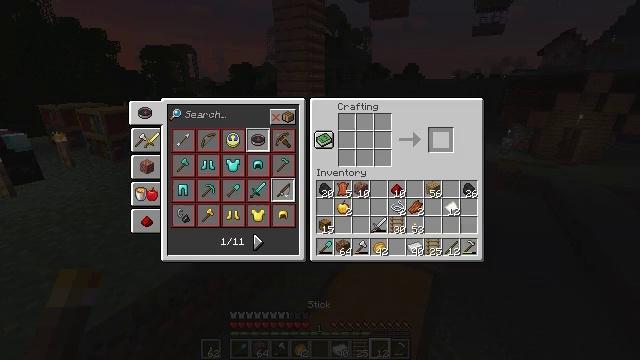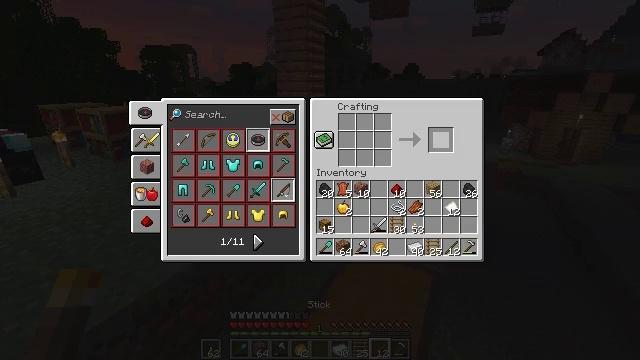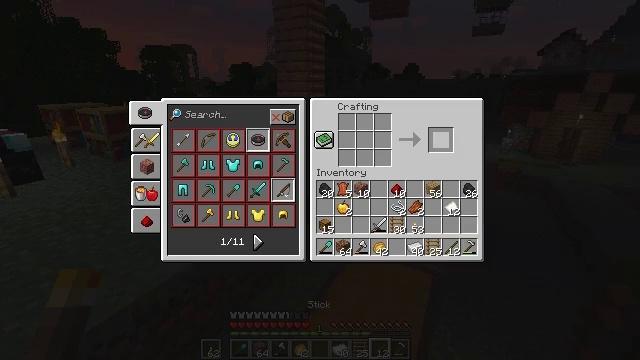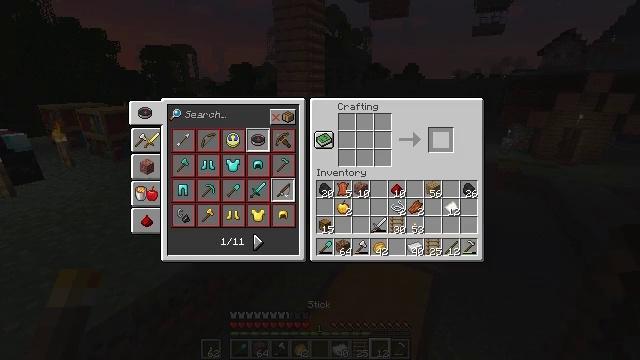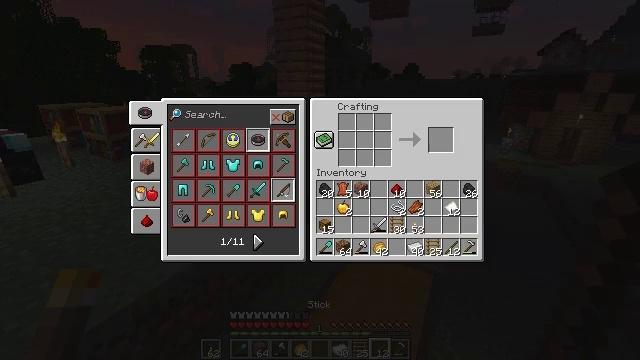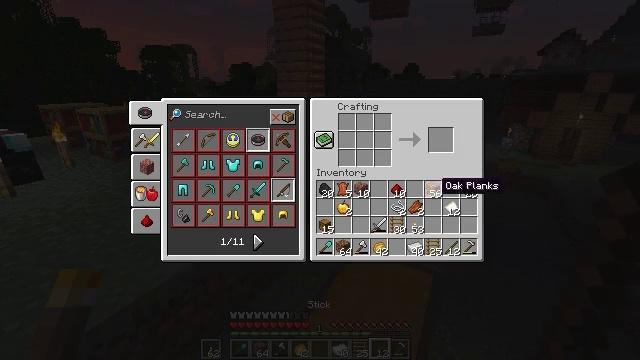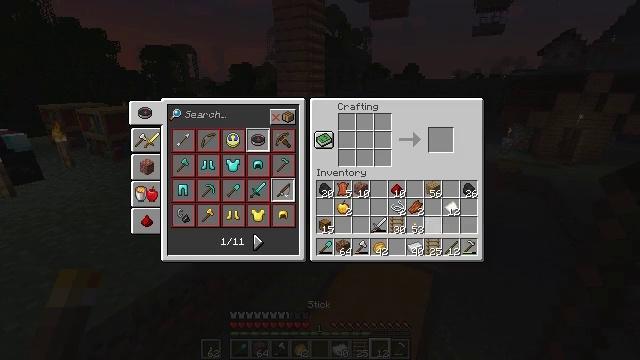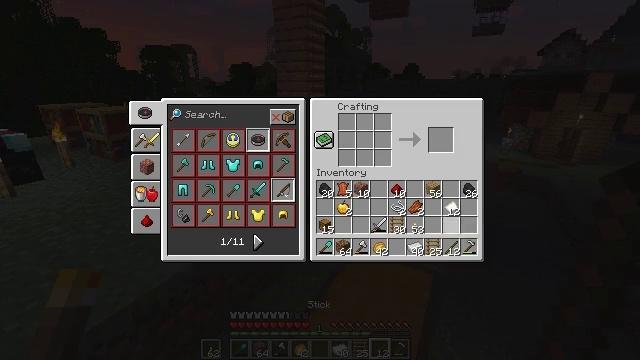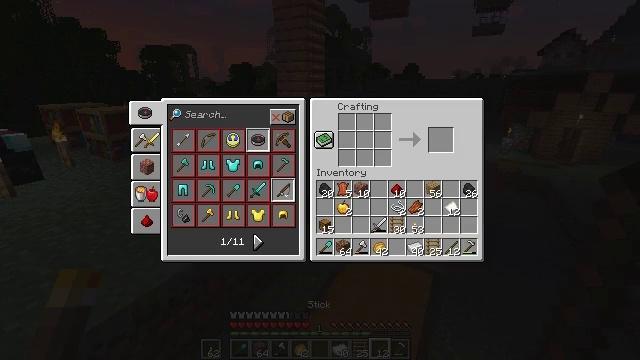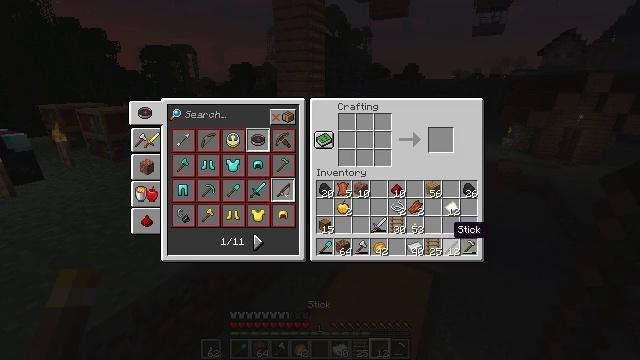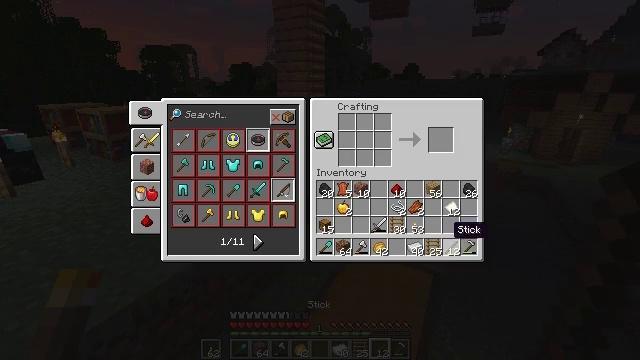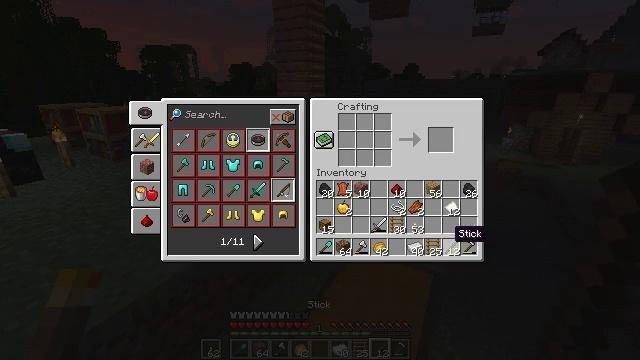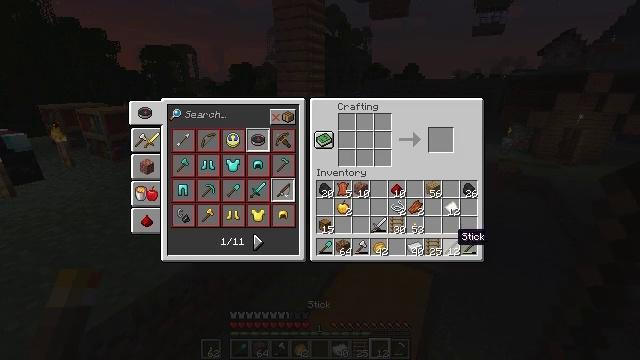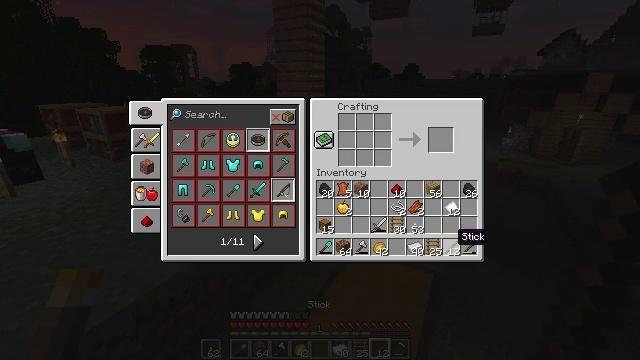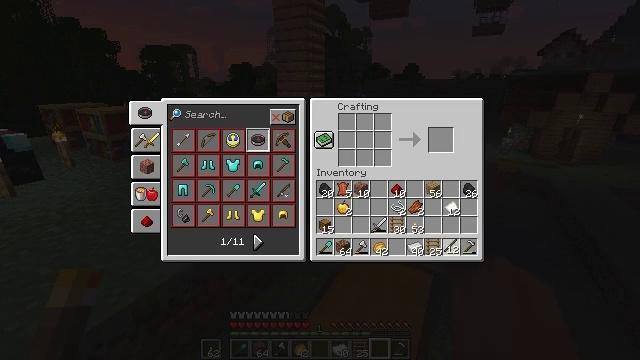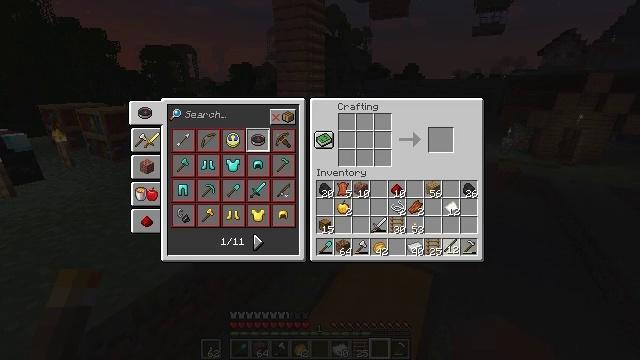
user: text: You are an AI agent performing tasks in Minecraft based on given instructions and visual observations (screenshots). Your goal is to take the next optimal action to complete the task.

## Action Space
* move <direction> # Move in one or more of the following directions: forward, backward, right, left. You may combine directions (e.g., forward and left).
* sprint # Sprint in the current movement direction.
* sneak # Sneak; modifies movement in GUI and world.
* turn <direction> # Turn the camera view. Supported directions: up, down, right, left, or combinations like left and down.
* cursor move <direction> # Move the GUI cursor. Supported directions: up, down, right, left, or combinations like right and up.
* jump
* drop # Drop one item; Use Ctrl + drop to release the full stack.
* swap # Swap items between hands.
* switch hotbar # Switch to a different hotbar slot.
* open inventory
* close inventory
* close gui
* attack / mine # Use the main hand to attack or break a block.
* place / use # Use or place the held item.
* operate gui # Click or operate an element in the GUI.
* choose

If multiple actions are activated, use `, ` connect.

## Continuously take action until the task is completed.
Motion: motion action
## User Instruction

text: Craft an iron pickaxe with 3 iron ingots and 2 sticks.
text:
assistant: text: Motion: sneak, open gui
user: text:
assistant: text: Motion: sneak
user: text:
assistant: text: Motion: sneak
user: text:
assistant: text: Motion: sneak, cursor move down
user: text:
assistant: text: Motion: cursor move down
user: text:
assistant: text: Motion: cursor move down
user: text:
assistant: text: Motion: cursor move down
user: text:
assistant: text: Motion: no_op
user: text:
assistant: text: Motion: no_op
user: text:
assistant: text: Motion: no_op
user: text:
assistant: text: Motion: no_op
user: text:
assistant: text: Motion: no_op
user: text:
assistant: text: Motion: no_op
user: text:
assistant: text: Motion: operate gui
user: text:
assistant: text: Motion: operate gui
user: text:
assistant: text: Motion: operate gui
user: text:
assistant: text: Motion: cursor move left and up
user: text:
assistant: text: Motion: cursor move left and up
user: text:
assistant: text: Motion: cursor move left and up
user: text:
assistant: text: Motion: no_op
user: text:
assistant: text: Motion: no_op
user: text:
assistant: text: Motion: no_op
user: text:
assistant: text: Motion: no_op
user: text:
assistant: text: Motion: no_op
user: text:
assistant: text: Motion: no_op
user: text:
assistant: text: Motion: no_op
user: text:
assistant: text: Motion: no_op
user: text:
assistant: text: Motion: no_op
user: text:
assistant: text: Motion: no_op
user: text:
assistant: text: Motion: no_op